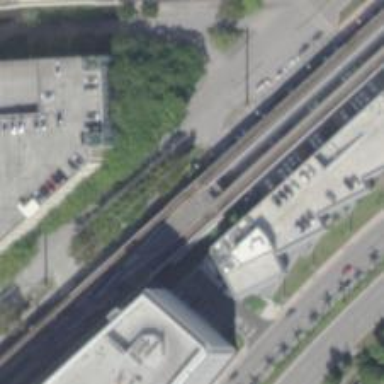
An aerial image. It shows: Siding rail bridge that is electrified.